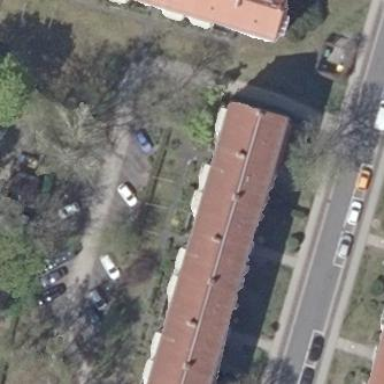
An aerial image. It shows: Gabled roof adorns the apartments building.